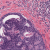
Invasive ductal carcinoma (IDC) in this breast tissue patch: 0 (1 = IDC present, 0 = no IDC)